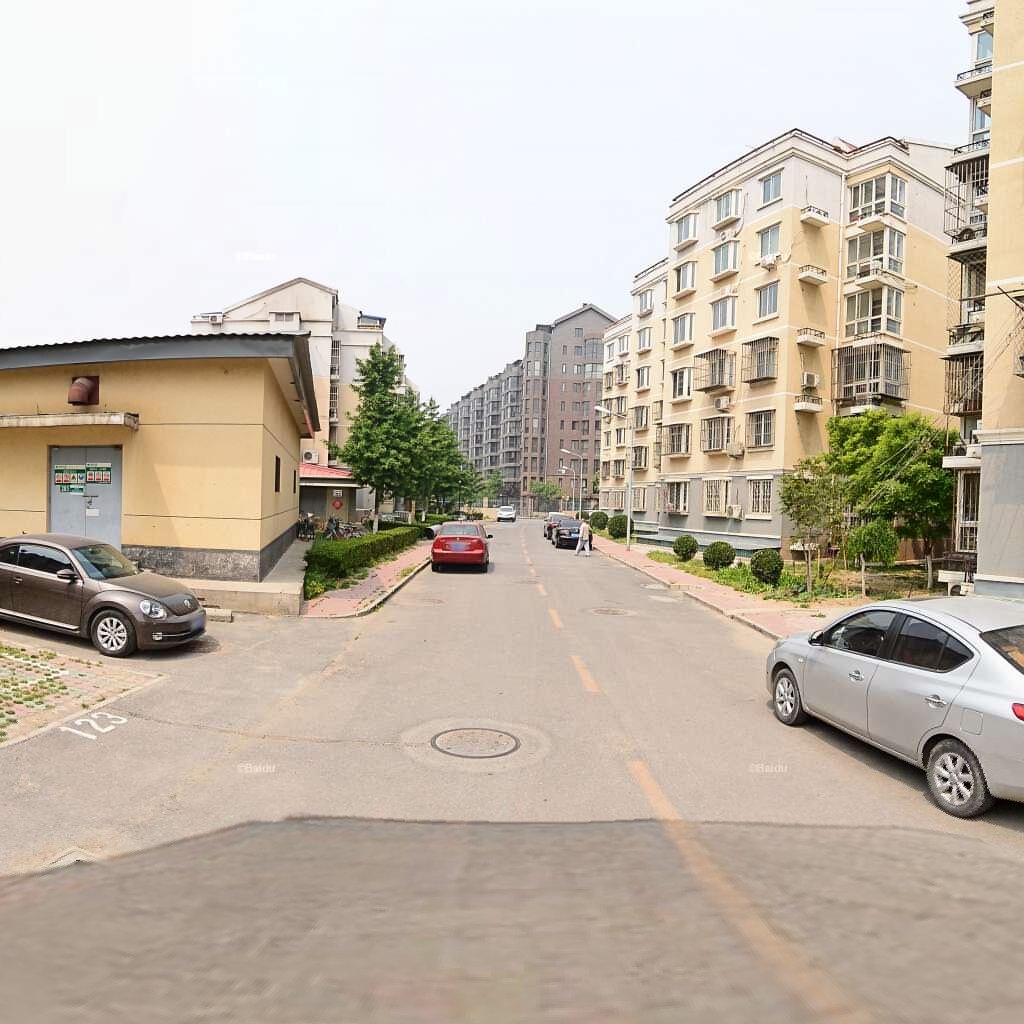
Region: Haidian
Road damage annotations: transverse crack, manhole cover, manhole cover